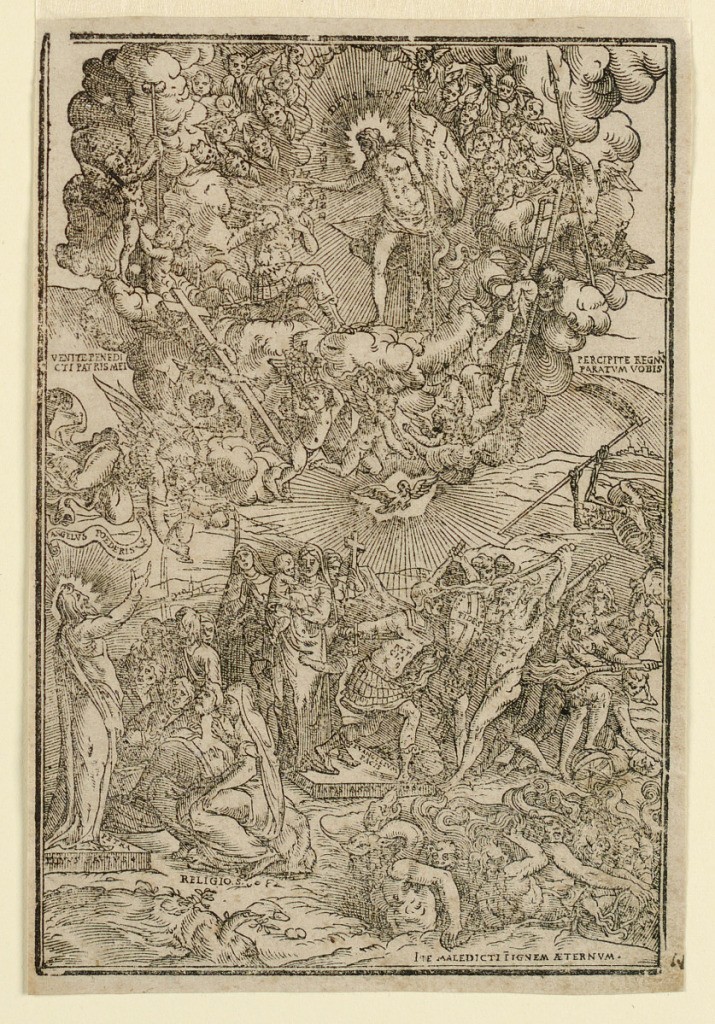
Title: Religious Allegory
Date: ca. 1600
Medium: Woodcut on paper
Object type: Print
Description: Allegory showing warriors defending the Virgin and other figures of Faith against evil forces. Hell shown below, and the resurrected Christ in a nimbus crowning a kneeling soldier. Latin inscription explain the various allegories.